Field crop: tomato
Growth stage: 1
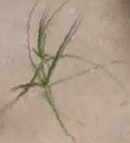
Species: cyperus